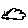
Label: cloud